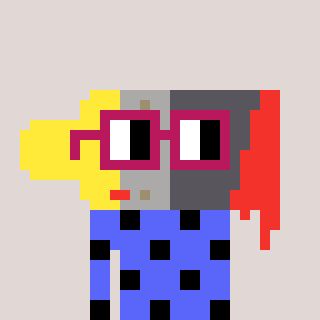
a pixel art character with square dark red glasses, a paintbrush-shaped head and a purple-colored body on a warm background